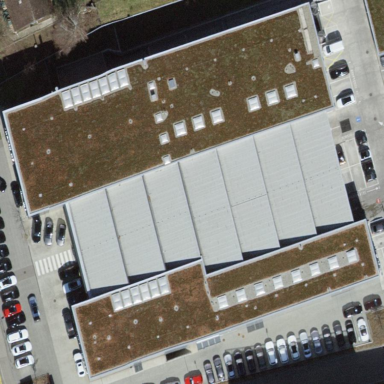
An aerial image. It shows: Car shop building.